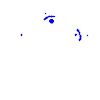
Particle: kaon